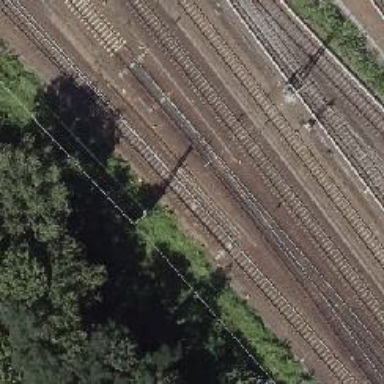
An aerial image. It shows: Railway signal.